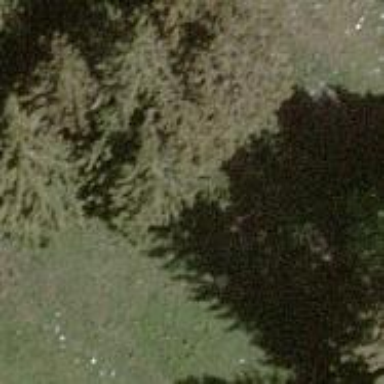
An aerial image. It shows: Beautiful tree in nature.